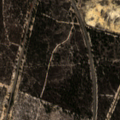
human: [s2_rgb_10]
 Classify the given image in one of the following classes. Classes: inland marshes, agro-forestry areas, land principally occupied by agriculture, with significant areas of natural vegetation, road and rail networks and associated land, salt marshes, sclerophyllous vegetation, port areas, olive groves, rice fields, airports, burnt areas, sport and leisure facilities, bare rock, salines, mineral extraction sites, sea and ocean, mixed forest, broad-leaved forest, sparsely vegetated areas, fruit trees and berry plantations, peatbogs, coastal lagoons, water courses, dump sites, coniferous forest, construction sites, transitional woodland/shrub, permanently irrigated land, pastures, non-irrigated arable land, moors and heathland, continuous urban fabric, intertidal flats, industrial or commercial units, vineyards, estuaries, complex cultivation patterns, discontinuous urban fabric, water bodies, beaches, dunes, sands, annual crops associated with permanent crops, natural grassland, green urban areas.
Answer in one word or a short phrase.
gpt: mineral extraction sites, coniferous forest, transitional woodland/shrub